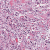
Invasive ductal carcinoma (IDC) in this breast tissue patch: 1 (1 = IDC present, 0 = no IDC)